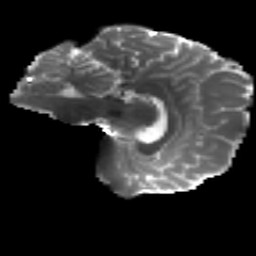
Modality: T2w
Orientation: sagittal
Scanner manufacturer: siemens
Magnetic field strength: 3 T
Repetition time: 4.16 s
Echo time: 0.0806 s